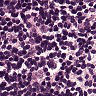
Metastatic tissue present: no